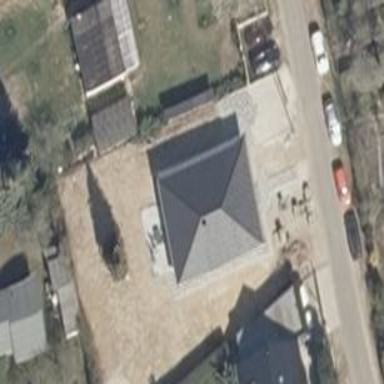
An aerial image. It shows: Building with gray hipped roof.